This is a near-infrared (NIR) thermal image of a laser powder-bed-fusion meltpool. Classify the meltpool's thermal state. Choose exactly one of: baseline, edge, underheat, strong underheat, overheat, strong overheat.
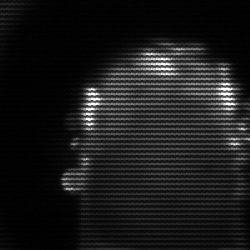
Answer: baseline